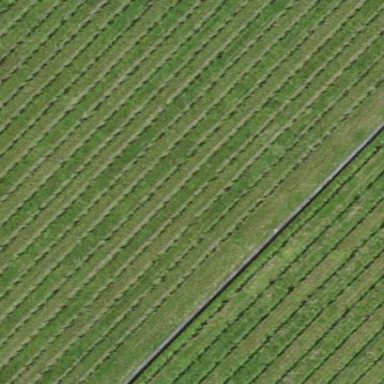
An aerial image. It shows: Vineyard growing grapes.